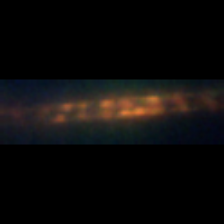
Taxon: Chaetoceros
Group: Diatoms